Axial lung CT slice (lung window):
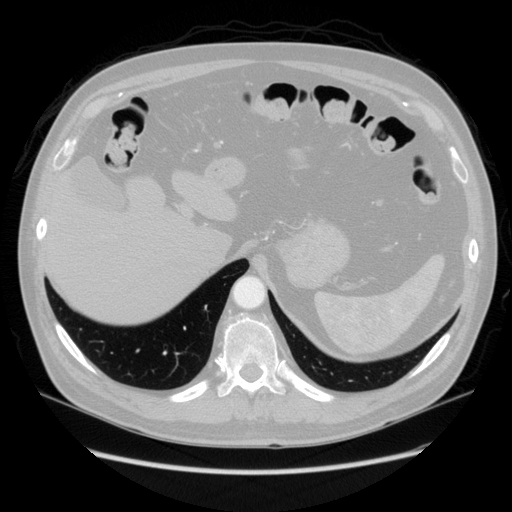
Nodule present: no